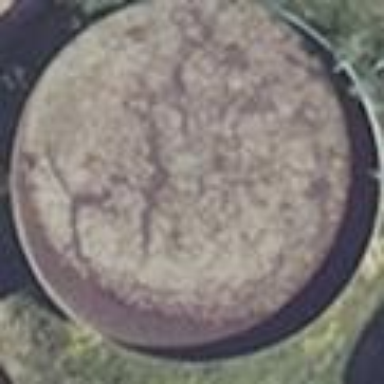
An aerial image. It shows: Storage tank that is man-made.